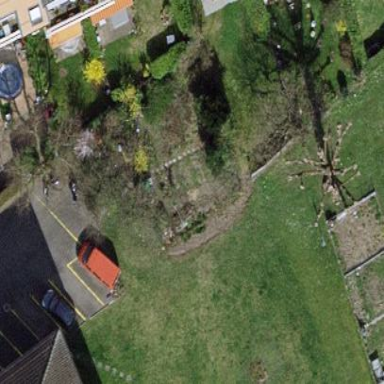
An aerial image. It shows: Garden enclosed by fence.